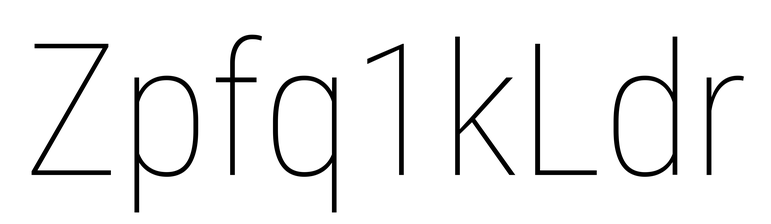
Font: Roboto_Condensed_Thin